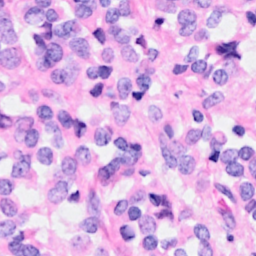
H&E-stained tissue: Breast